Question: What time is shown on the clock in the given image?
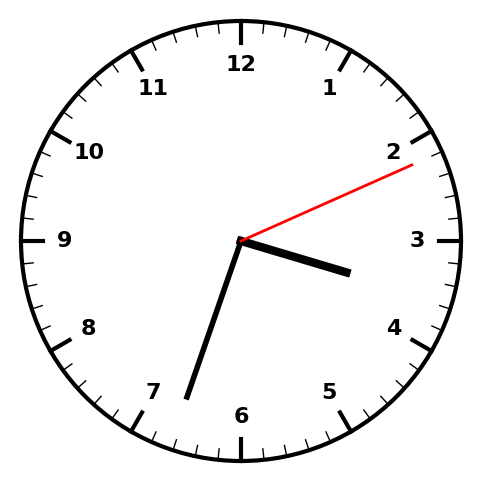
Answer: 03:33:11